Field crop: maize
Growth stage: 2
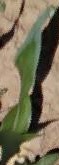
Species: maize